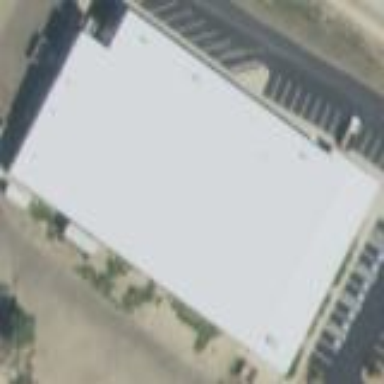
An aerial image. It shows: Commercial building next to ice rink.